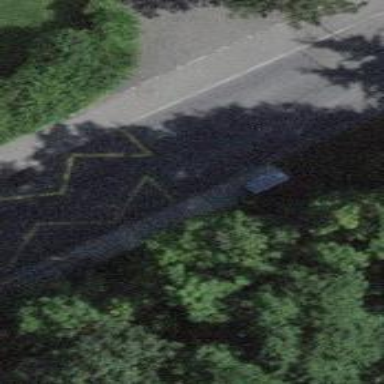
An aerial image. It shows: Unmarked road crossing.